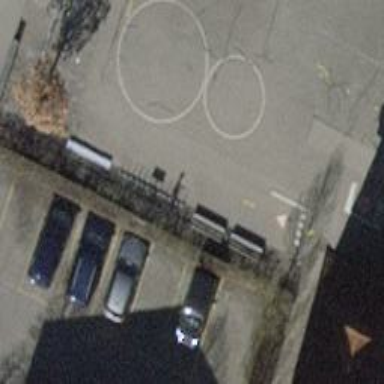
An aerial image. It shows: Rack for bicycle parking.